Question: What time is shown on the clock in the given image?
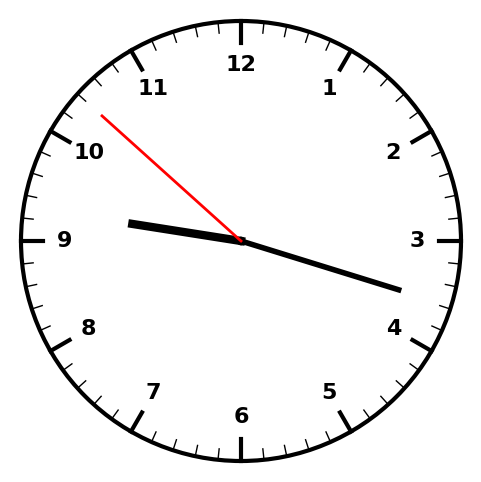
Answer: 09:17:52